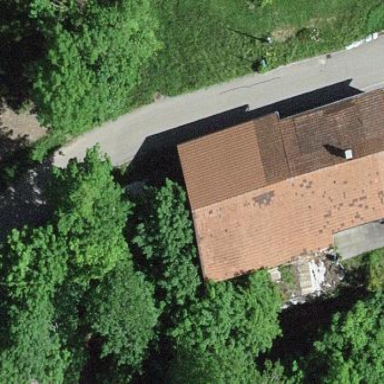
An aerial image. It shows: Farm building.